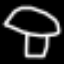
Label: mushroom